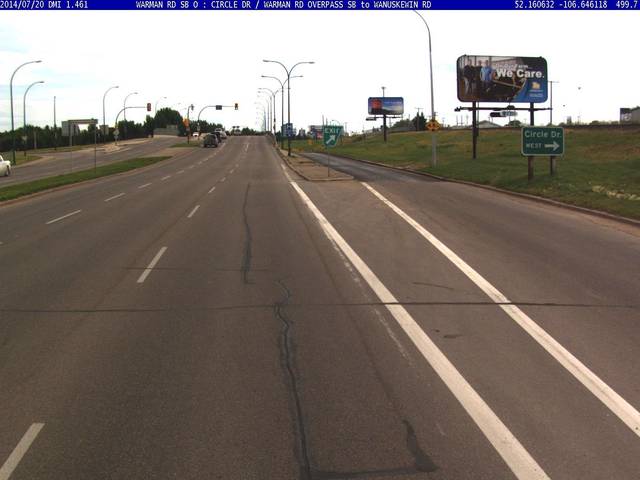
Region: Canada
Coordinates: 52.161, -106.646